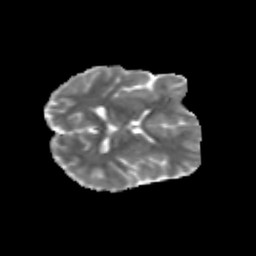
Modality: MD
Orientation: axial
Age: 24
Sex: male
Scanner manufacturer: siemens
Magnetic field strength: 3 T
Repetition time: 3.5 s
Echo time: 0.125 s